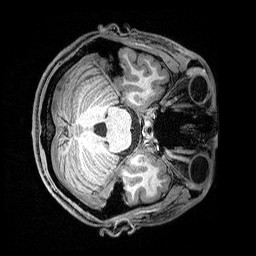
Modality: T1w
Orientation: axial
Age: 26
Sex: male
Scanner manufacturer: siemens
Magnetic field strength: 3 T
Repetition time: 2.5 s
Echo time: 0.00369 s